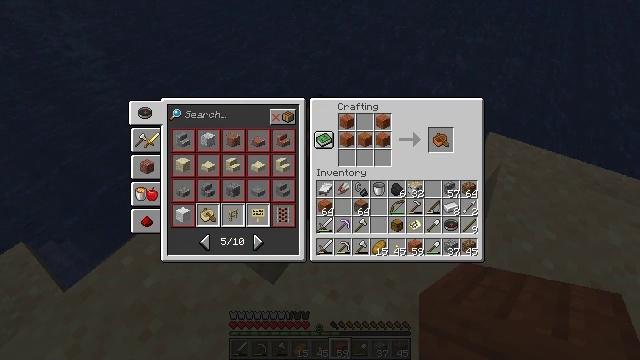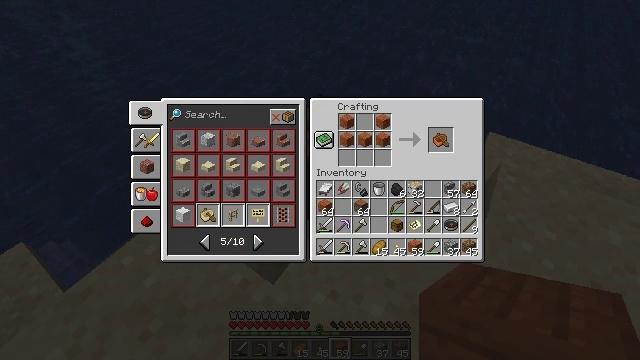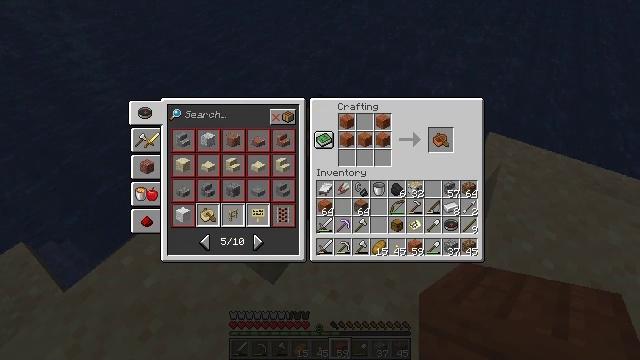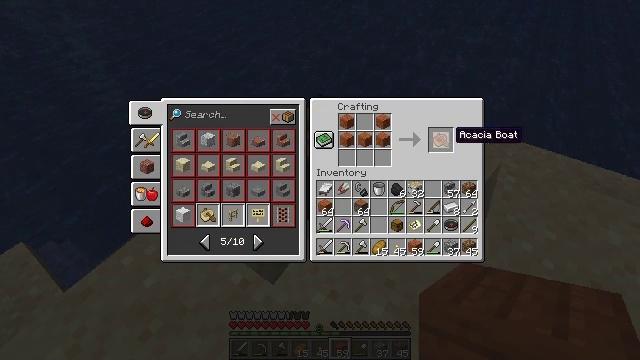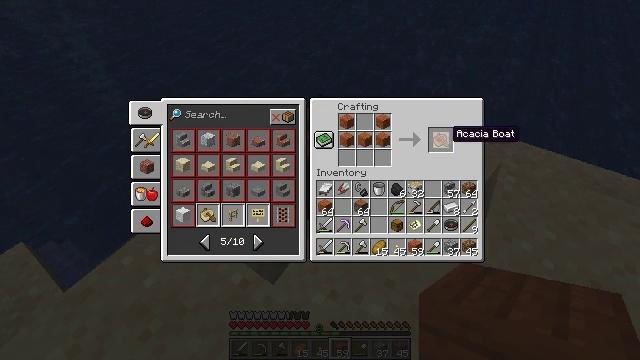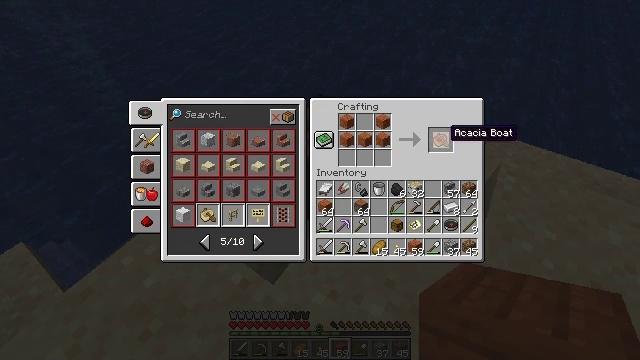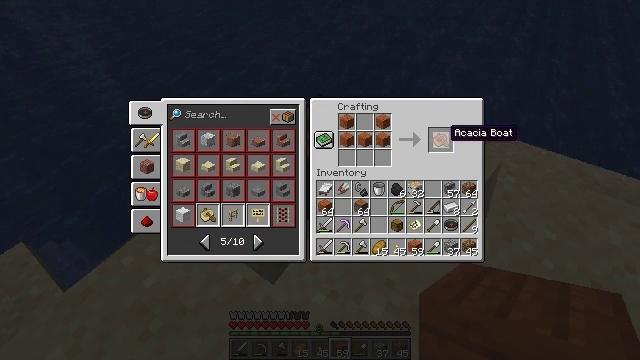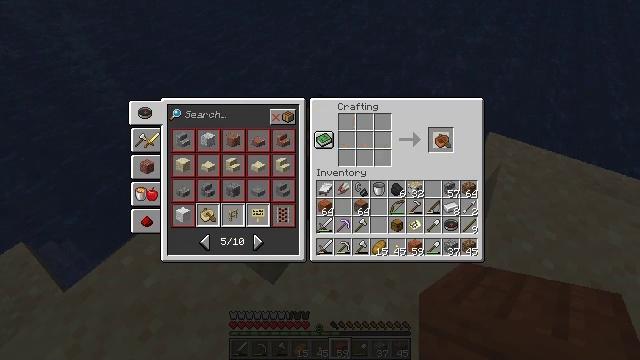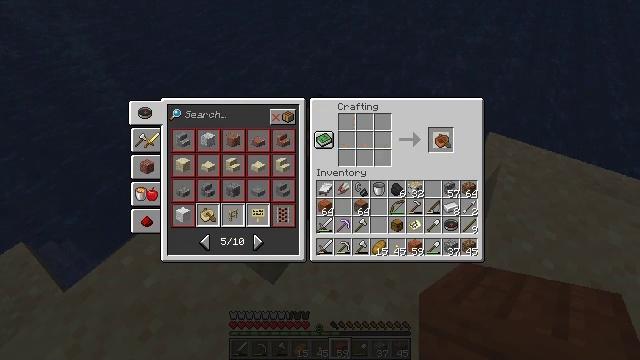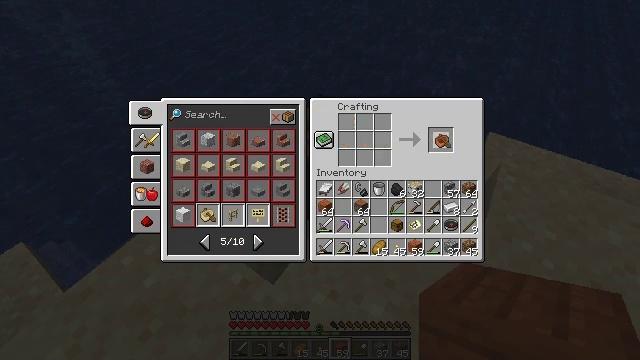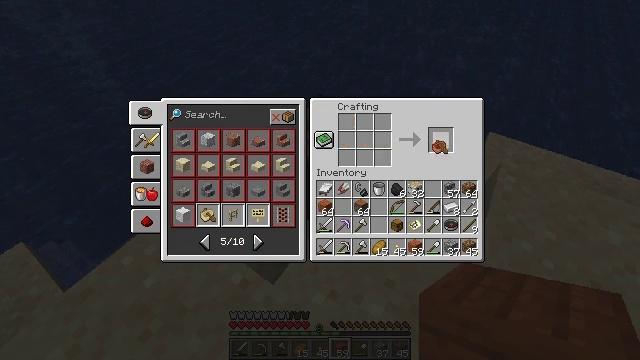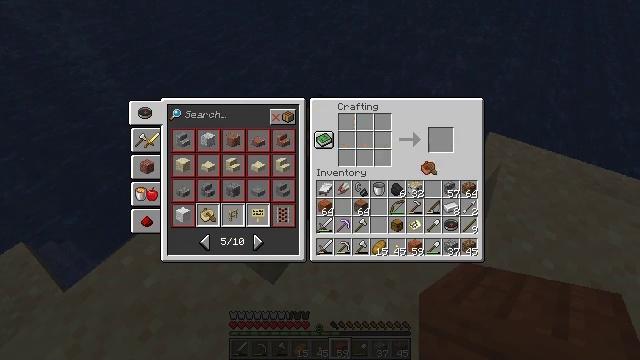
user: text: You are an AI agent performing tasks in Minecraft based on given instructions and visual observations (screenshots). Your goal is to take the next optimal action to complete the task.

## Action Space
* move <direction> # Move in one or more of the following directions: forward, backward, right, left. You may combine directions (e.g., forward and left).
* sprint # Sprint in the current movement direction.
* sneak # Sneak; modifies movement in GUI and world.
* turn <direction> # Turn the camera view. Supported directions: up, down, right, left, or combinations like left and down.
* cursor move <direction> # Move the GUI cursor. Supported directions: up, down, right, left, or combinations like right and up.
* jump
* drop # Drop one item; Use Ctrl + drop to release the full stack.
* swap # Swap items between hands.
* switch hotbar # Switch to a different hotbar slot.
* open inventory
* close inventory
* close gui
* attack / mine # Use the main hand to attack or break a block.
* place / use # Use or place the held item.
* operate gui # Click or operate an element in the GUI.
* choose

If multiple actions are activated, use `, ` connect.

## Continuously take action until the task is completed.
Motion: motion action
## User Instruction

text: Make sure you have enough acacia planks to craft a acacia boat.
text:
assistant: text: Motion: no_op
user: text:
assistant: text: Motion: no_op
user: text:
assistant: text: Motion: no_op
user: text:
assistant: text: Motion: no_op
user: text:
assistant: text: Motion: no_op
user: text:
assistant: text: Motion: no_op
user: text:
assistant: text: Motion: attack / mine
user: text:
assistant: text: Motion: attack / mine
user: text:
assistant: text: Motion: attack / mine
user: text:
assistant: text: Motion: no_op
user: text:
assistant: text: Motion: turn left and down
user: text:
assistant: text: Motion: no_op